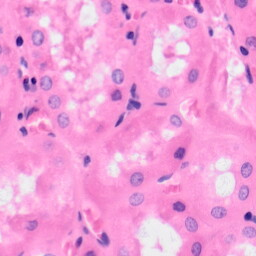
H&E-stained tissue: Kidney